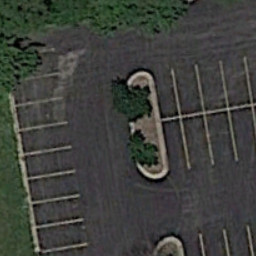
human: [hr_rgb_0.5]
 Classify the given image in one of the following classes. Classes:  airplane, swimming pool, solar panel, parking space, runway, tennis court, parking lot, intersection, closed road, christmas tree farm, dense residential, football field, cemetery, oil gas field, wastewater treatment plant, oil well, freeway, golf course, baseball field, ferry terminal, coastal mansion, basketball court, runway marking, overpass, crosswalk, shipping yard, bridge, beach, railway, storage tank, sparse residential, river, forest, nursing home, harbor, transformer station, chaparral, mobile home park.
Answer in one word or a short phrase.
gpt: parking space